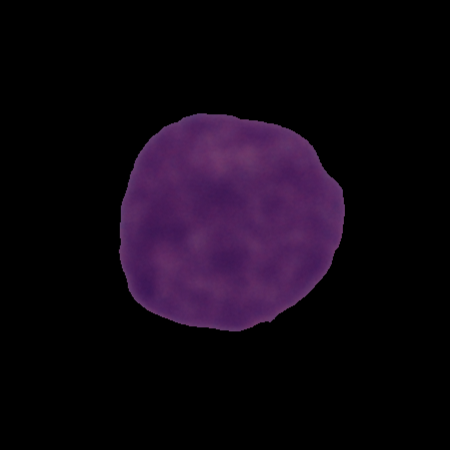
Label: cancer